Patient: sex F, age 75
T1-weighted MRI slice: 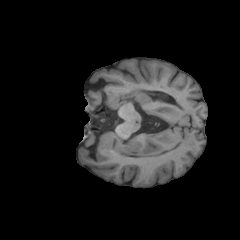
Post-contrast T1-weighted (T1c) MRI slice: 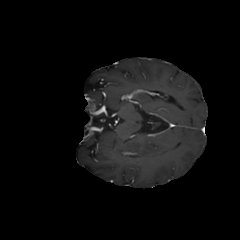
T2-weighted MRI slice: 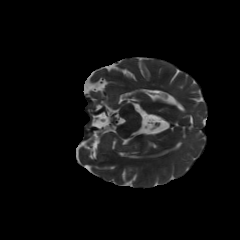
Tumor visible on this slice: no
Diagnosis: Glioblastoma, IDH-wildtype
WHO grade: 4